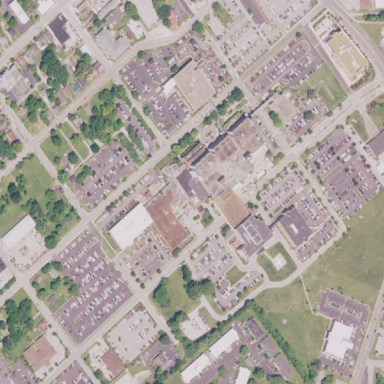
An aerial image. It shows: Healthcare facility identified as hospital.